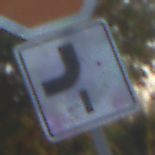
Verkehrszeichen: VerlaufVorfahrtsstrasse7
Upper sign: Stop
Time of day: SunriseSunset
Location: Outdoor (Urban)
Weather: Clear
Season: NotSpecified
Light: Natural